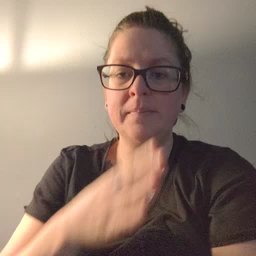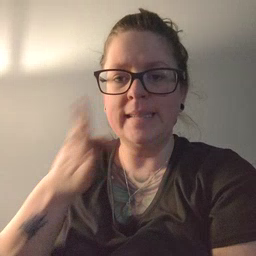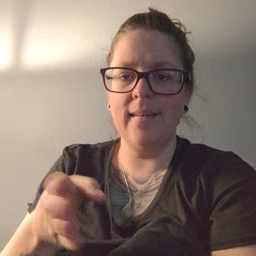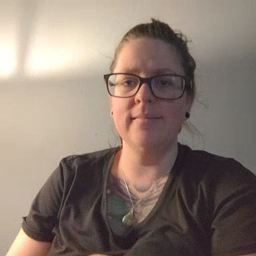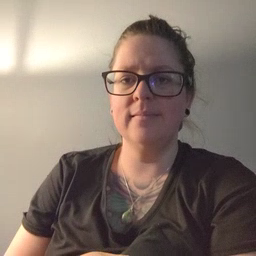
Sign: beside